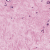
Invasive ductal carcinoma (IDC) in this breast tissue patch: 0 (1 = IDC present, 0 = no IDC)